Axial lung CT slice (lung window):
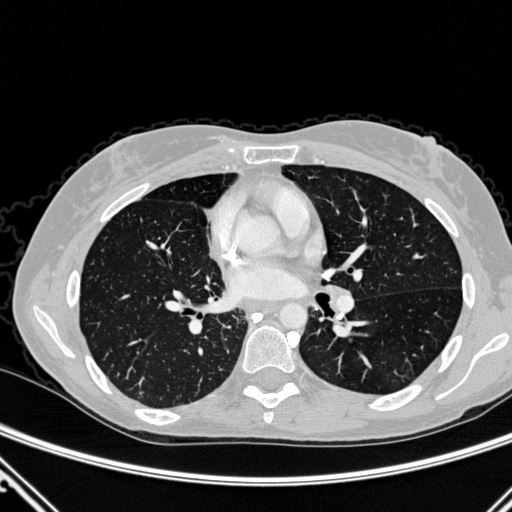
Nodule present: no